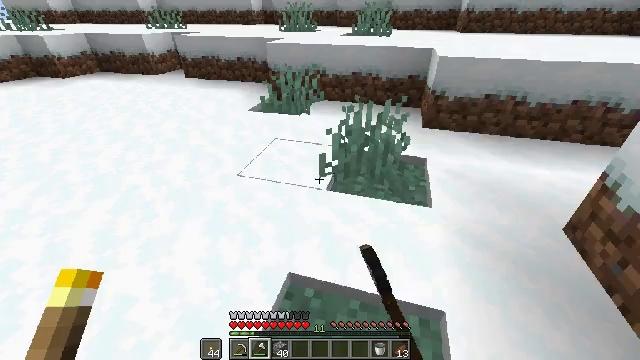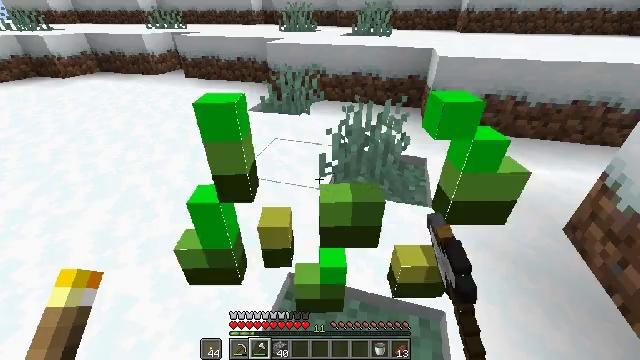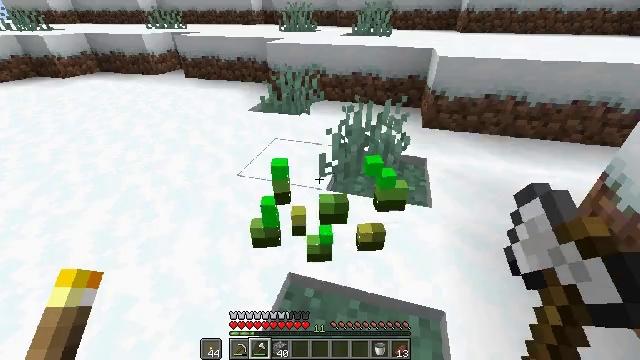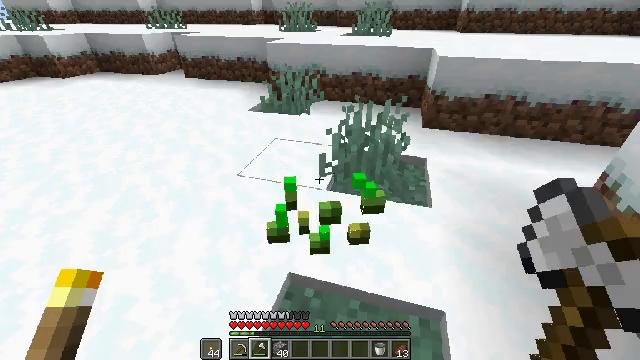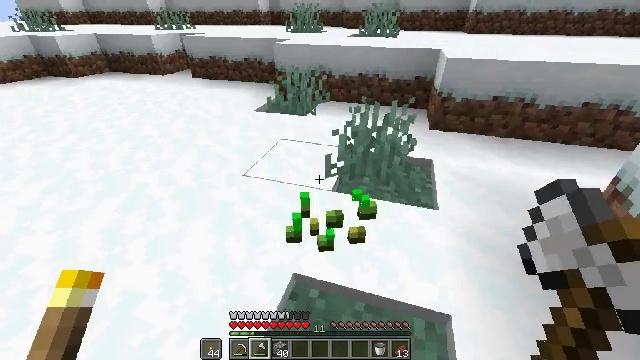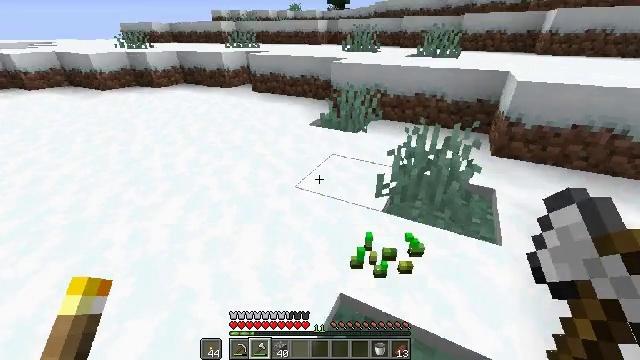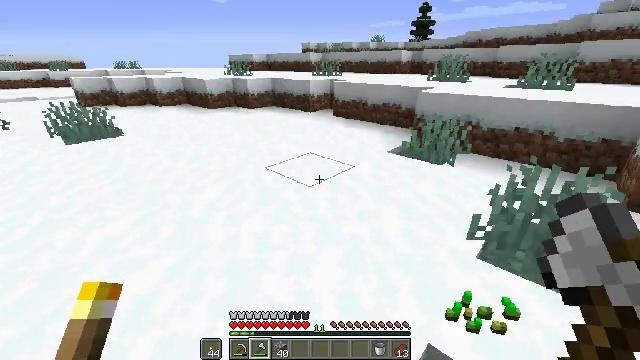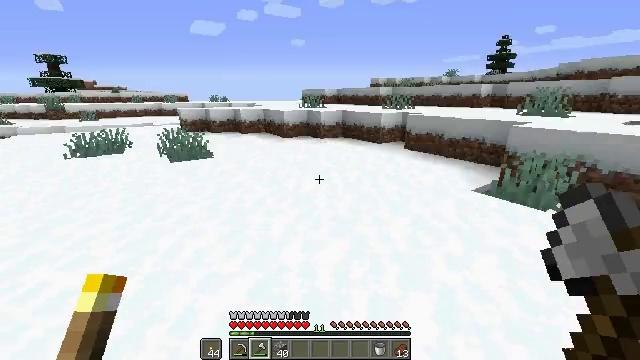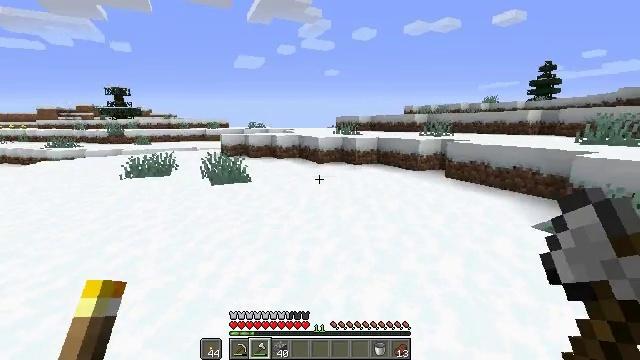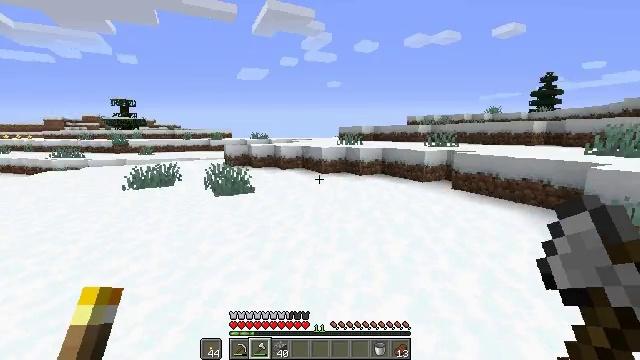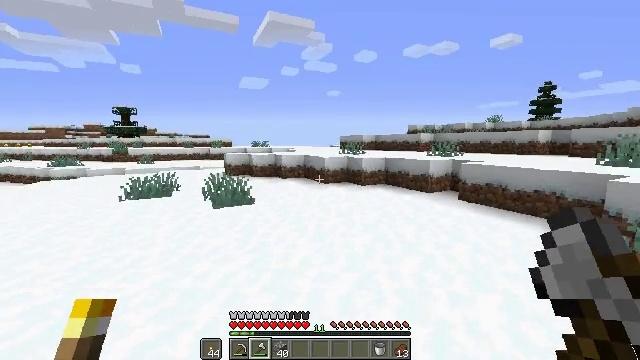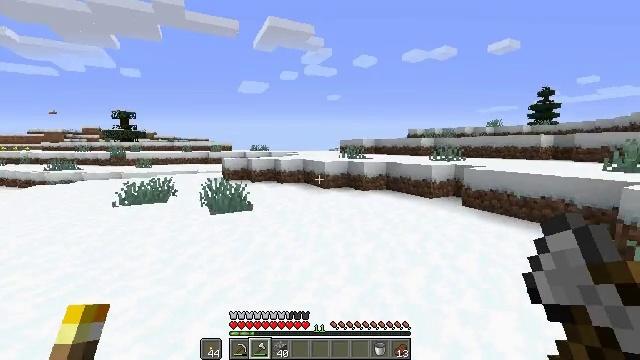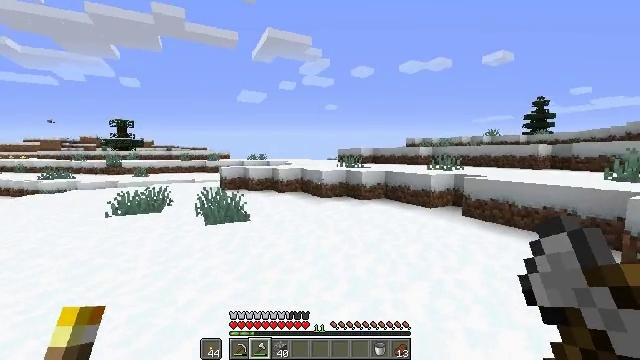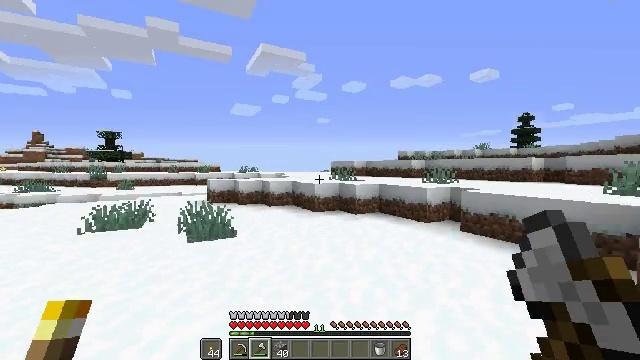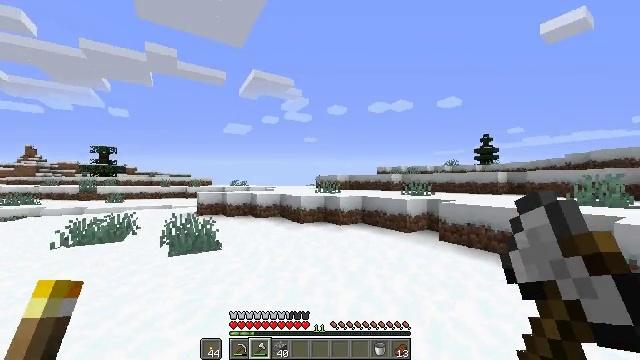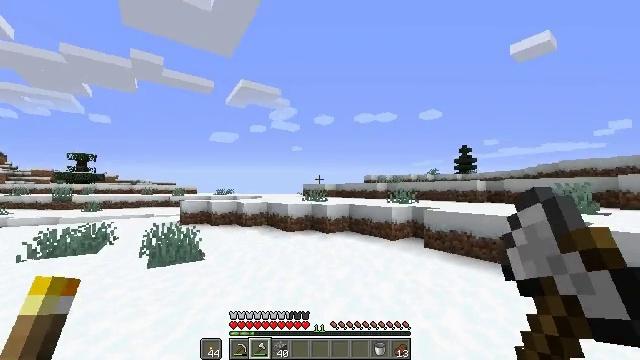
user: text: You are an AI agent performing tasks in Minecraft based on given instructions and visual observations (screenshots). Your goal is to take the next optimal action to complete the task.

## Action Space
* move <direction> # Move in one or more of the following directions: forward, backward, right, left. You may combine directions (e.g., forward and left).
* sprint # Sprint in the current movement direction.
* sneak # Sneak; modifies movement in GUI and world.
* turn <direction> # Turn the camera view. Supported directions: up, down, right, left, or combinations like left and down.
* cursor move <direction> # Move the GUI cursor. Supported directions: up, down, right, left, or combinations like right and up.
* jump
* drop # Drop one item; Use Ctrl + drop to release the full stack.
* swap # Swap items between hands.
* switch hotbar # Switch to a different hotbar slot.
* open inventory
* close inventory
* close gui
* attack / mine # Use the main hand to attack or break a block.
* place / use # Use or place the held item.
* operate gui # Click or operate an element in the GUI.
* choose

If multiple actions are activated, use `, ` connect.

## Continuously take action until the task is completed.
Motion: motion action
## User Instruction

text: Break the ice to collect it.
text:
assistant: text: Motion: no_op
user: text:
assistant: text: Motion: no_op
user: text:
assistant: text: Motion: no_op
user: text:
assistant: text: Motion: move left, turn left
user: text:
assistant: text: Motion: move left, turn left and up
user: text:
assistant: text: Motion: move left, turn left and up
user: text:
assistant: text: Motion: move forward and move left, turn left and up
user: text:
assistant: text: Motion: move forward and move left, turn left and up
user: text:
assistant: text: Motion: move forward, turn up
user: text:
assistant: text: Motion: move forward, turn up
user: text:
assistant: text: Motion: move forward
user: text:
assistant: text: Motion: move forward, turn up
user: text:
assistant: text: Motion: move forward, sprint, turn right and up
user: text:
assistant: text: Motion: move forward, sprint, turn right and up
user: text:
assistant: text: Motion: move forward, sprint, turn right and up
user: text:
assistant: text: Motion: move forward, sprint, turn right
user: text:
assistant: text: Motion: move forward, sprint
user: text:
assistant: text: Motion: move forward, sprint
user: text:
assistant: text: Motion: move forward, sprint
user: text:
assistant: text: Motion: move forward, sprint
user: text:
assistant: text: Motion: move forward, sprint
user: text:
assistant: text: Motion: move forward, sprint
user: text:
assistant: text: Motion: move forward, sprint
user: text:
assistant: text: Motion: move forward, sprint
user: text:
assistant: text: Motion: move forward, sprint
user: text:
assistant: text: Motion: move forward, sprint, turn left and down, jump
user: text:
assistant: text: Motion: move forward, sprint, turn left and down, jump
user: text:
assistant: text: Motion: move forward, sprint, turn left, jump
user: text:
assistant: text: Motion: move forward, sprint, turn left, jump
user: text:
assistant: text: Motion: move forward, sprint, turn left and down, jump